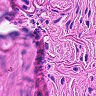
Metastatic tissue present: no